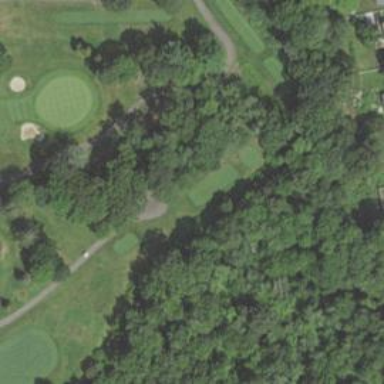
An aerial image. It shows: Path designated for golf carts.